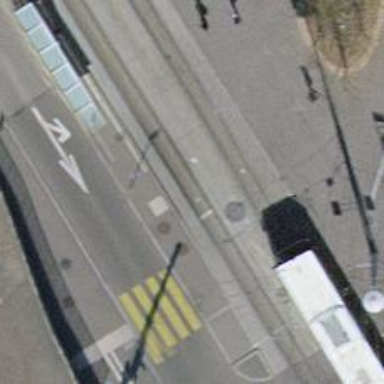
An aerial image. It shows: Tram stop for public transport.